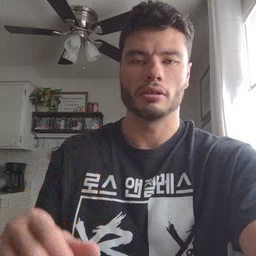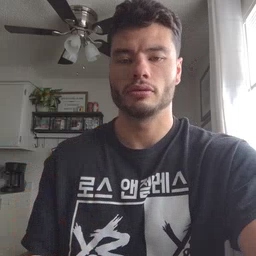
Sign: toy